Field crop: maize
Growth stage: 2
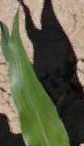
Species: maize